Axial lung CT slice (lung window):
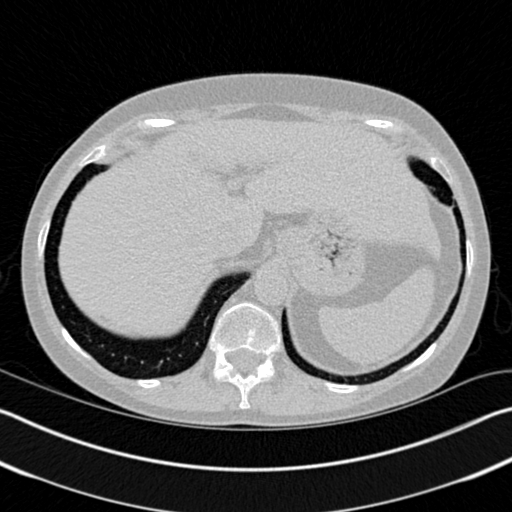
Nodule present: no